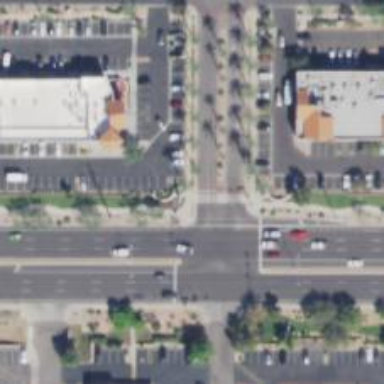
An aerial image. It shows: Solid stop line on the road marking.